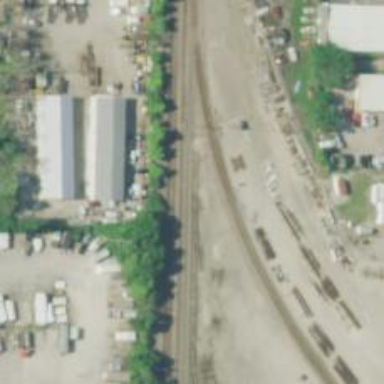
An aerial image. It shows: Abandoned railway.